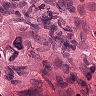
Metastatic tissue present: yes